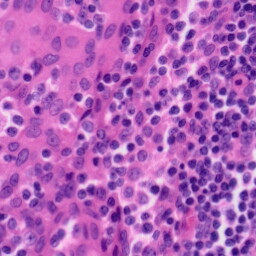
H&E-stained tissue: Tonsil